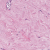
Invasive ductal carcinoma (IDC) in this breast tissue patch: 0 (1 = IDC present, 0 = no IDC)